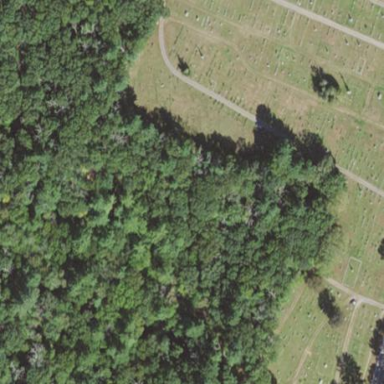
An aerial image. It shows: Private cemetery with serene atmosphere.